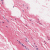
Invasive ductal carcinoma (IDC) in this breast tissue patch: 0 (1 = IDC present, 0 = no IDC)